Question: i am preparing my self for the interview.
I have to make a equilateral triangle Using 7X7 2D array.
I tried the below code but i am confused like what should i do in my code so that i can make a equilateral triangle?
'''
package learn.basic.corejava;
public class ArrayExample {
public void two_equilateral_D()
{
System.out.println("Demonstrating 2D 3X3 Equal trngle");
int twoD[][]=new int[7][7];
int i,j,k=0;
for(i=0;i<7;i++)
{
for(j=0;j<7;j++)
{
twoD[i][j]=k>9?0:k;
k++;
}
}
for(i=0;i<7;i++)
{
for(j=i+3;j<7;j++) {
System.out.print(twoD[i][j]+" ");
}
System.out.println("");
}
}
public static void main(String args[] )
{
ArrayExample obj=new ArrayExample();
//System.out.println("Average value of the array="+obj.calculate_average());
obj.two_equilateral_D();
}
}
'''
But this code gives me output like
'''
Demonstrating 2D 3X3 Equal trngle
3 4 5 6
0 0 0
0 0
0
'''

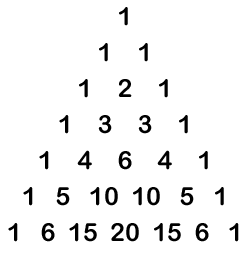
Answer: To approach your problem, you should start by breaking it down into two smaller sub-problems:
1. Generate the desired triangular matrix of values (it's called Pascal's triangle, among other things).
2. Display the values nicely.
Each of the problems is fairly straightforward by itself. Try your hand at them and come back if you need help.